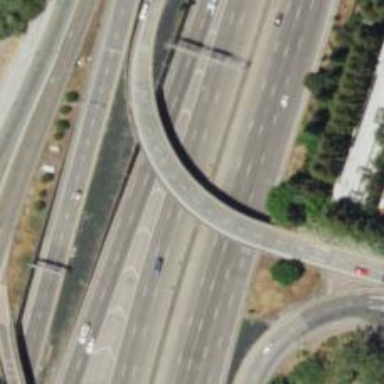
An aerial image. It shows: Bridge over motorway_link.